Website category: game
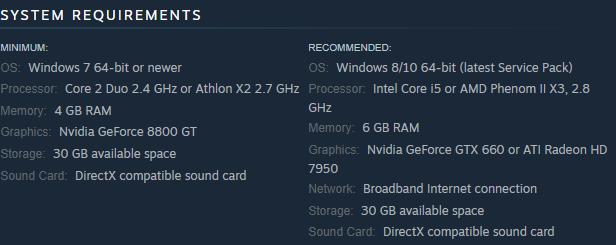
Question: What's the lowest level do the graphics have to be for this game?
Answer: Nvidia GeForce 8800 GT

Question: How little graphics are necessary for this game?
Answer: Nvidia GeForce 8800 GT

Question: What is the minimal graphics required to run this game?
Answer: Nvidia GeForce 8800 GT

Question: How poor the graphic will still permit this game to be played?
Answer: Nvidia GeForce 8800 GT

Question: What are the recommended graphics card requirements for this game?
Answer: Nvidia GeForce GTX 660 or ATI Radeon HD 7950

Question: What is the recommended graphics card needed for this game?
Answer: Nvidia GeForce GTX 660 or ATI Radeon HD 7950

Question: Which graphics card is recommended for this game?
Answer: Nvidia GeForce GTX 660 or ATI Radeon HD 7950

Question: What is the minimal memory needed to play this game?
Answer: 4 GB RAM

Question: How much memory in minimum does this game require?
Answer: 4 GB RAM

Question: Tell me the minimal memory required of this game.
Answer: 4 GB RAM

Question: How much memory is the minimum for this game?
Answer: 4 GB RAM

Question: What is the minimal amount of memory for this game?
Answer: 4 GB RAM

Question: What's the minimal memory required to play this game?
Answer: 4 GB RAM

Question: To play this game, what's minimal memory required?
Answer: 4 GB RAM

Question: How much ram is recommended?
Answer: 6 GB RAM

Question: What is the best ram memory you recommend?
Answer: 6 GB RAM

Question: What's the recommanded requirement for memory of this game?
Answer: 6 GB RAM

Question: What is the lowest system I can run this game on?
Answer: Windows 7 64-bit or newer

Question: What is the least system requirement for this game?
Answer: Windows 7 64-bit or newer

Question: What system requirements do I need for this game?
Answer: Windows 7 64-bit or newer

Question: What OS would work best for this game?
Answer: Windows 8/10 64-bit (latest Service Pack)

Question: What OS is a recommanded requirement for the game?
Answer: Windows 8/10 64-bit (latest Service Pack)

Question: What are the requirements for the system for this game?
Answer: Windows 8/10 64-bit (latest Service Pack)

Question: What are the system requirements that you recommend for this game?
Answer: Windows 8/10 64-bit (latest Service Pack)

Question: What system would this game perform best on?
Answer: Windows 8/10 64-bit (latest Service Pack)

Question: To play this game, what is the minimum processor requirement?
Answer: Core 2 Duo 2.4 GHz or Athlon X2 2.7 GHz

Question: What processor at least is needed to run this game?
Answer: Core 2 Duo 2.4 GHz or Athlon X2 2.7 GHz

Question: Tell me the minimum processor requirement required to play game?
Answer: Core 2 Duo 2.4 GHz or Athlon X2 2.7 GHz

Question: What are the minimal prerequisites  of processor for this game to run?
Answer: Core 2 Duo 2.4 GHz or Athlon X2 2.7 GHz

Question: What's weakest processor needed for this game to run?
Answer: Core 2 Duo 2.4 GHz or Athlon X2 2.7 GHz

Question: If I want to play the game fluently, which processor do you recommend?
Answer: Intel Core i5 or AMD Phenom II X3, 2.8 GHz

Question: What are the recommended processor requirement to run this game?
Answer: Intel Core i5 or AMD Phenom II X3, 2.8 GHz

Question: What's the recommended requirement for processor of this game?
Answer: Intel Core i5 or AMD Phenom II X3, 2.8 GHz

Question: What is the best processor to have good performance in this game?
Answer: Intel Core i5 or AMD Phenom II X3, 2.8 GHz

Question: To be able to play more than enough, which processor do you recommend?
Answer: Intel Core i5 or AMD Phenom II X3, 2.8 GHz